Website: apple
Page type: customer-info-address
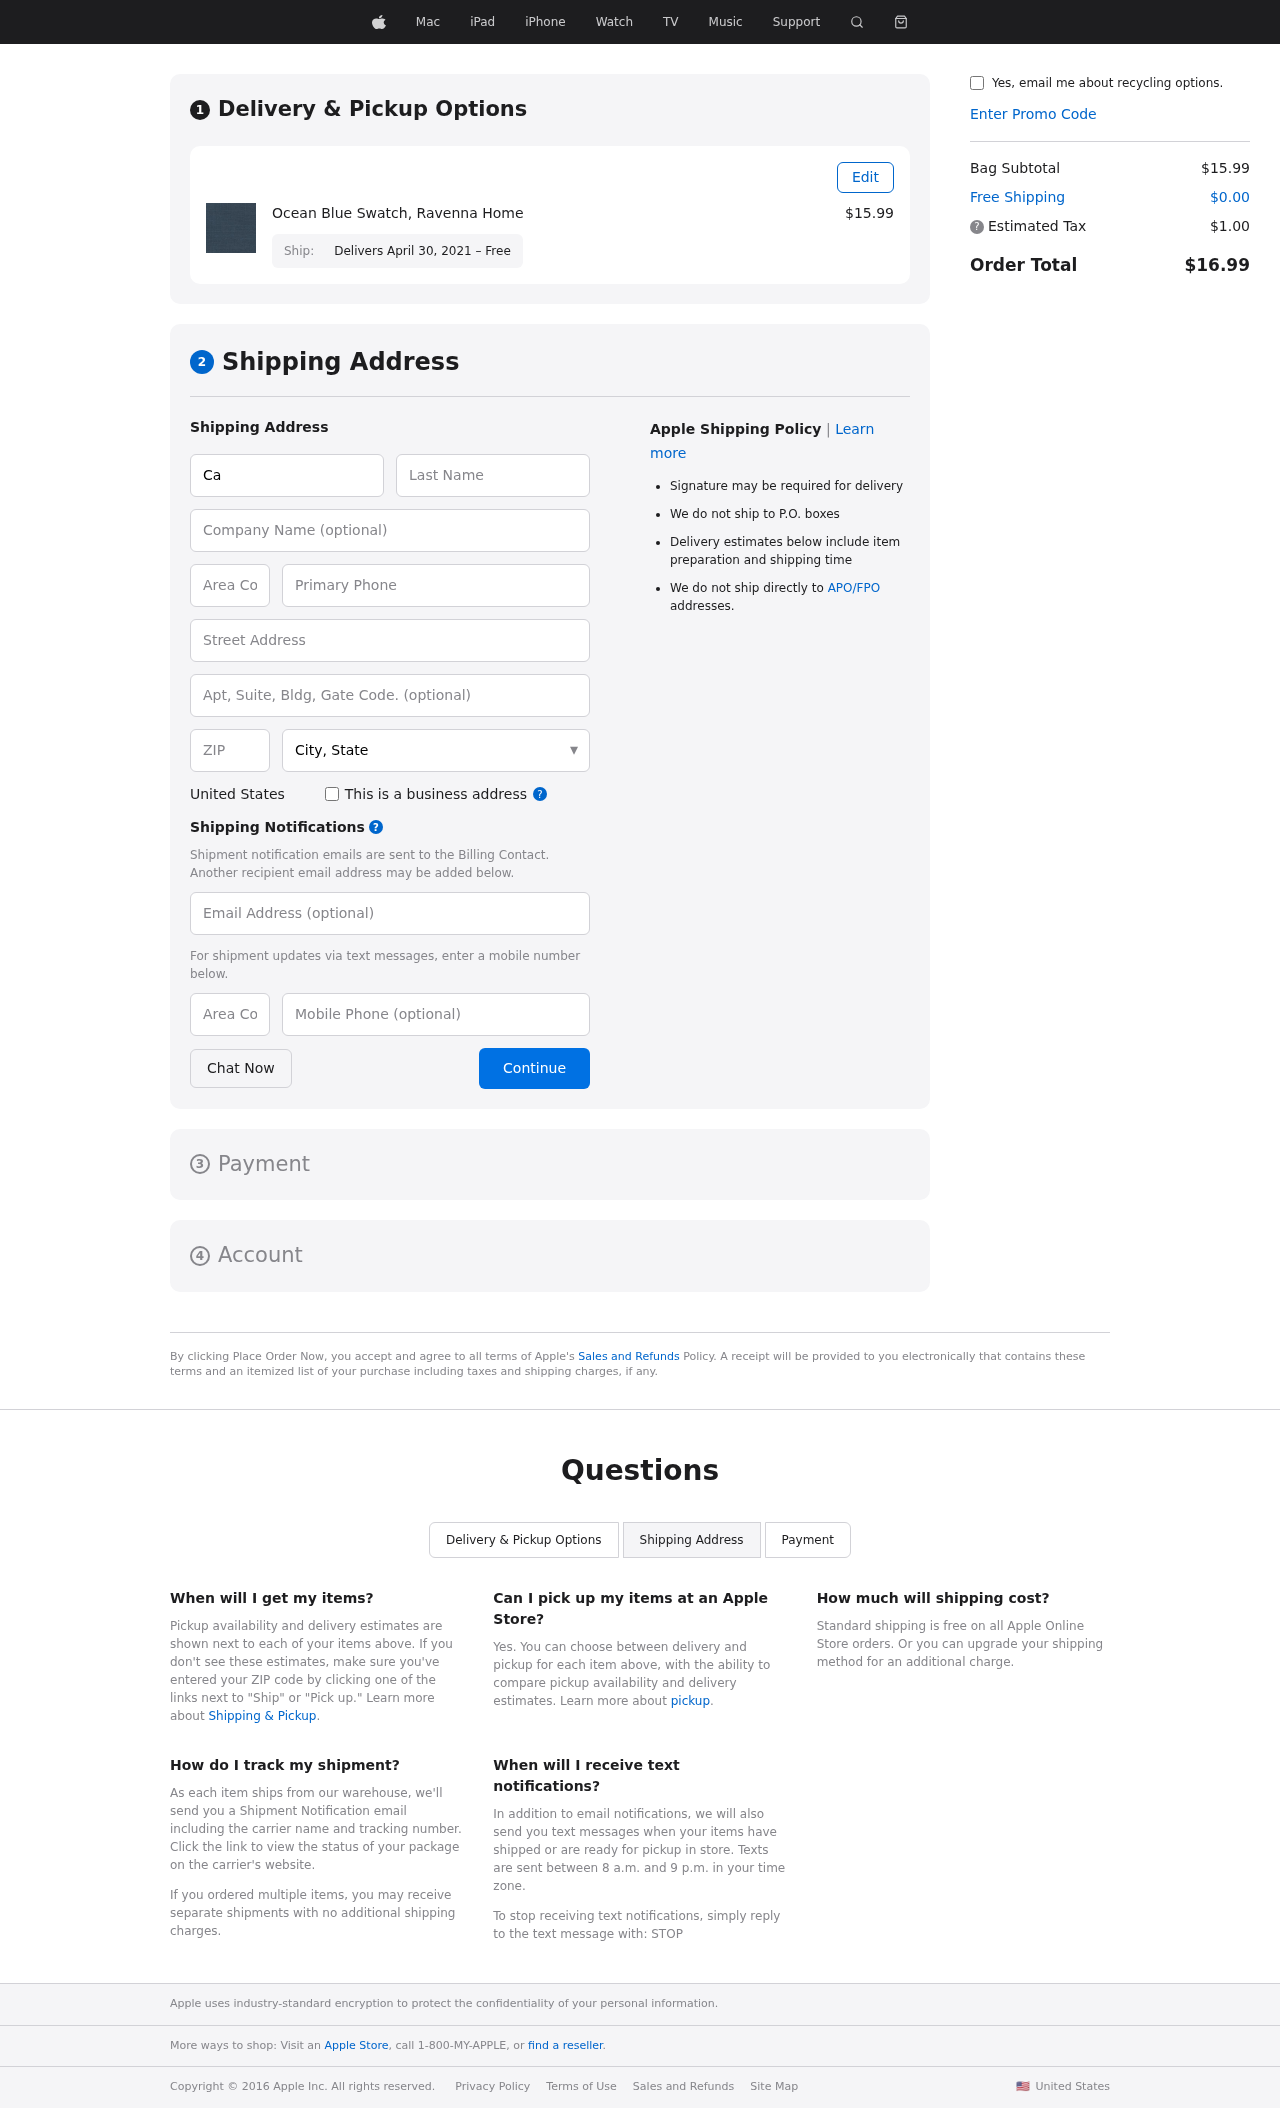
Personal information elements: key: PII_CITY_STATE
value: West Valerie, ID
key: PII_COMPANY
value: Dean, Solis and Morris
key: PII_COUNTRY
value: United States
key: PII_EMAIL
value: cjohnson@yahoo.com
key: PII_FIRSTNAME
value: Carmen
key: PII_LASTNAME
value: Johnson
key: PII_PHONE
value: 9402421194
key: PII_PHONE_AREA
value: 940
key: PII_POSTCODE
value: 20031
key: PII_STREET
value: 4422 Marshall Light Apt. 978
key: PII_STREET2
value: Apt. 532
Product elements: key: PRODUCT1_NAME
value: Ocean Blue Swatch, Ravenna Home
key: PRODUCT1_PRICE
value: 15.99
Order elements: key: ORDER_DELIVERY_DATE
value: Delivers April 30, 2021 – Free
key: ORDER_SUBTOTAL
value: $15.99
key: ORDER_SHIPPING_COST
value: $0.00
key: ORDER_TAX
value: $1.00
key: ORDER_TOTAL
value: $16.99